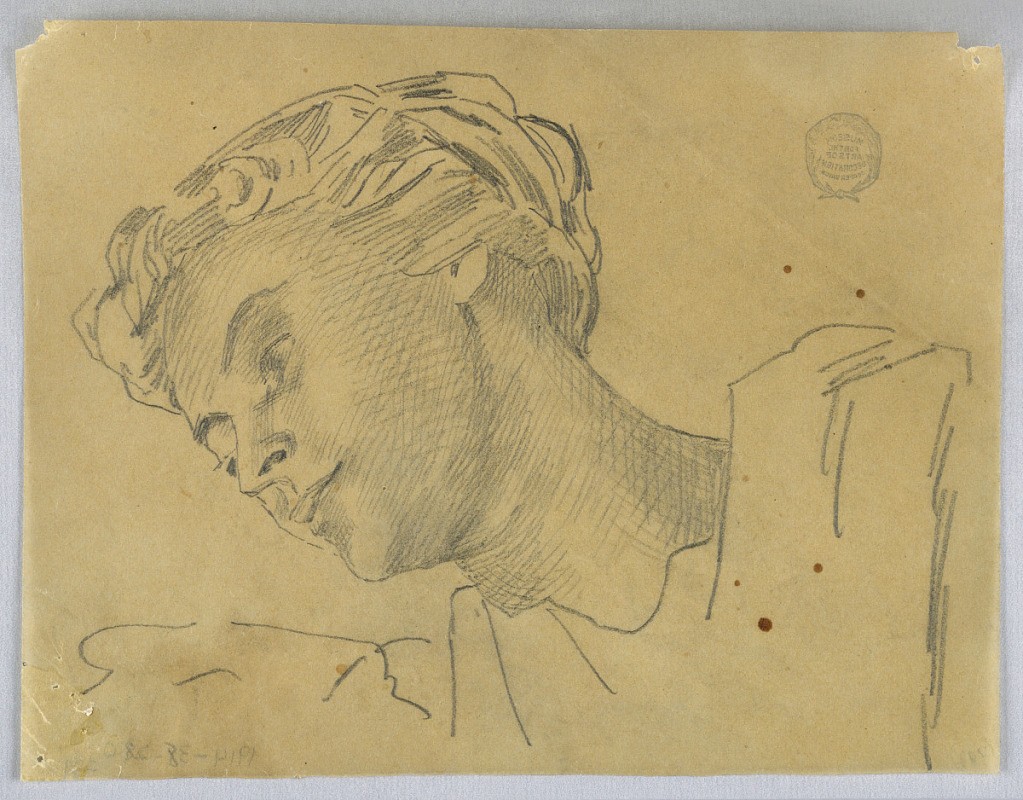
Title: Sketch of a Woman's Head
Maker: Francis Augustus Lathrop, American, 1849–1909
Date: ca. 1895
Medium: Graphite on tracing paper
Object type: Drawing
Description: Head of a woman with shoulders, lower right. Head turned to left, gazing downward.